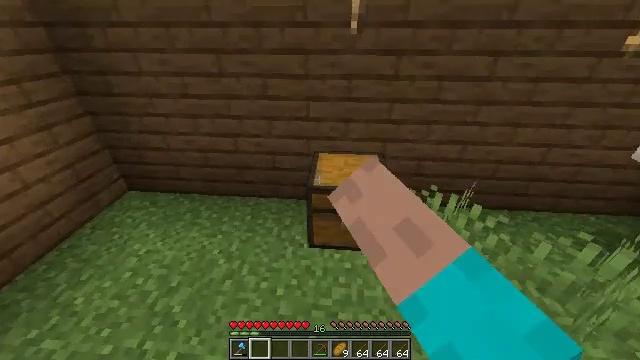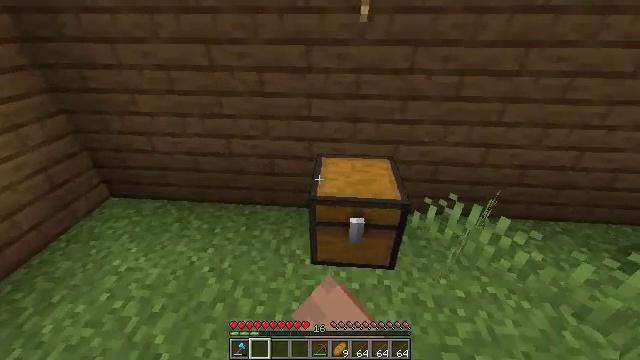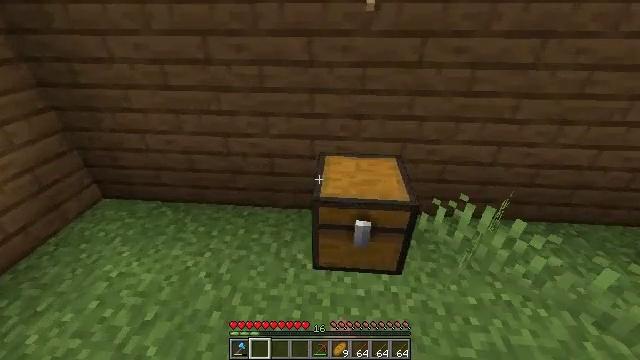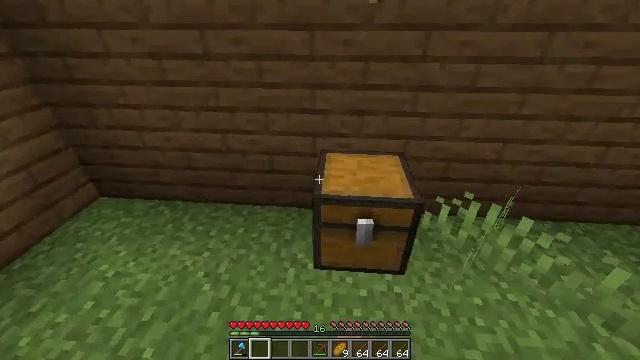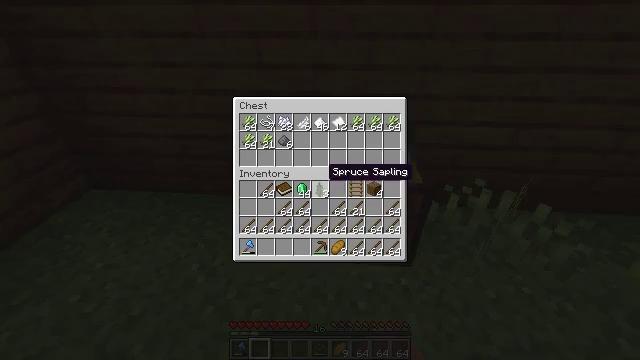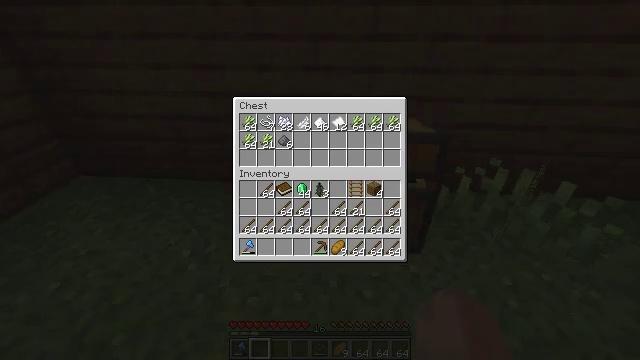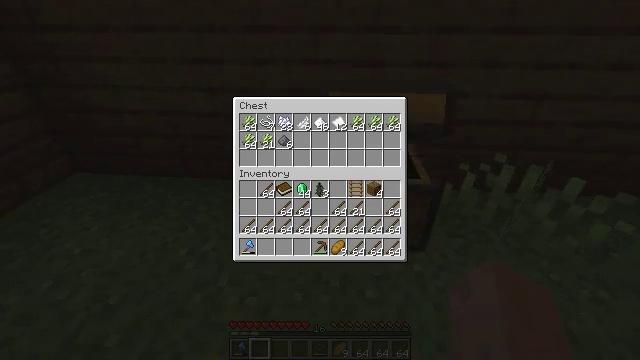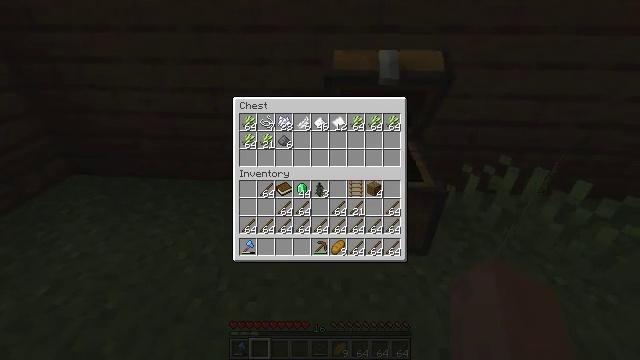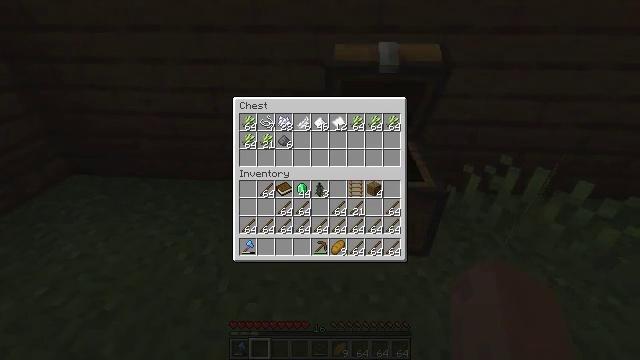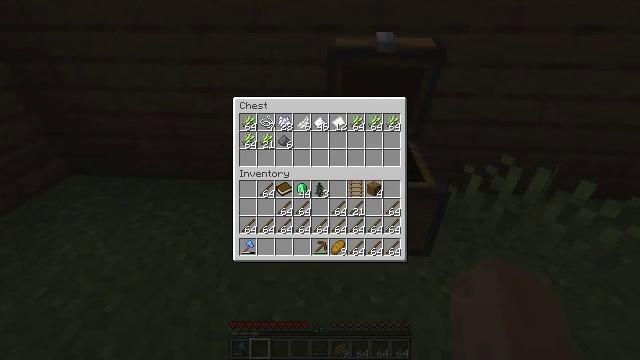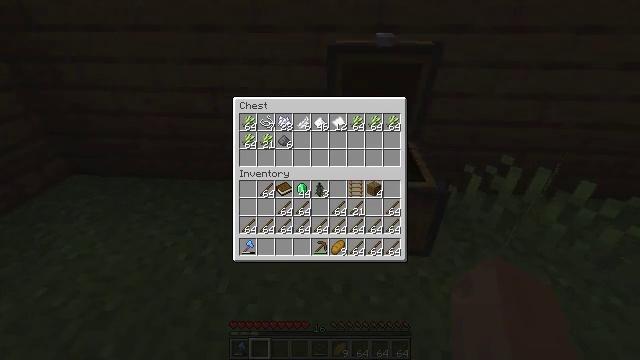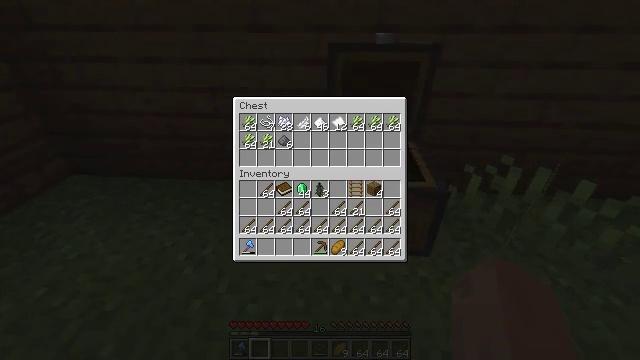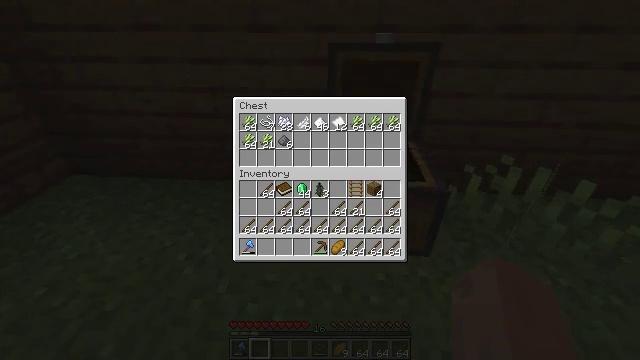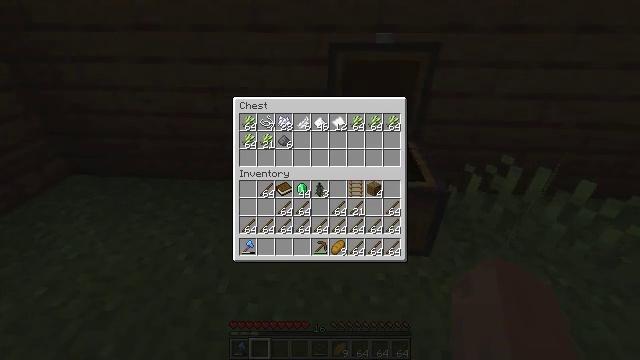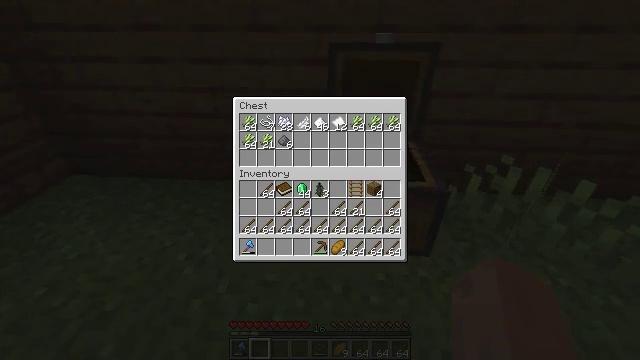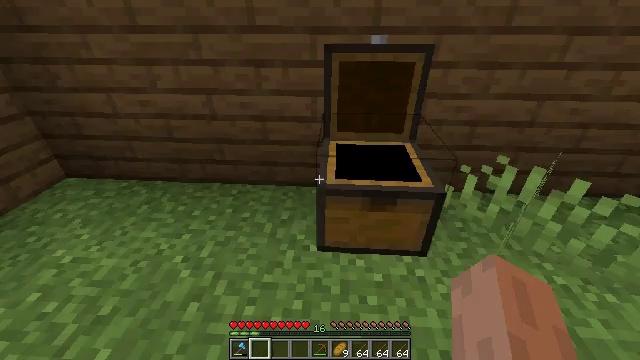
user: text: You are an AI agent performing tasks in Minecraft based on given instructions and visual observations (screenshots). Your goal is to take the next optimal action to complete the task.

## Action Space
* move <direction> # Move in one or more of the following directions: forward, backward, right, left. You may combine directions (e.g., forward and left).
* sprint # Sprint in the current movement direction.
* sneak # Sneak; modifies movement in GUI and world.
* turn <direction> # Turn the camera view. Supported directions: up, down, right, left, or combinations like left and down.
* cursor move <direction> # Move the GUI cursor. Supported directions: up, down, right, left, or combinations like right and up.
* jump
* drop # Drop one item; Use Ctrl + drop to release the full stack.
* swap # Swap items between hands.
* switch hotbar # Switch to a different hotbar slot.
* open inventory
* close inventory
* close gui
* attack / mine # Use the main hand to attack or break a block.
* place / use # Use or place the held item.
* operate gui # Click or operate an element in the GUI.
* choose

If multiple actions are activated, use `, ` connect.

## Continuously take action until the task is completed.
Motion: motion action
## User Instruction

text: Collect netherrack in the Nether.
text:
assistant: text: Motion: no_op
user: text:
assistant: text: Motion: no_op
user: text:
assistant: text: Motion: no_op
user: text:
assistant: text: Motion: open gui
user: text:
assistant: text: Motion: no_op
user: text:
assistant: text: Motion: no_op
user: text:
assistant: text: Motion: no_op
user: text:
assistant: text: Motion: no_op
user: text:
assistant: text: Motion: no_op
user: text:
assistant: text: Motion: no_op
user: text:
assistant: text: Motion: no_op
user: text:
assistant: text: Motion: no_op
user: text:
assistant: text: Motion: no_op
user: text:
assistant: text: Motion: no_op
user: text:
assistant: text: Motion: no_op
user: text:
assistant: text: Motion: turn right, close gui
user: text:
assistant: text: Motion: turn right, open inventory
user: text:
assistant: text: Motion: turn right and up
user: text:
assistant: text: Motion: move forward, turn right and up
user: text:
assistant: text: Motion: move forward, turn right and up
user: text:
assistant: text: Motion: move forward, turn right and up
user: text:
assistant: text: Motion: move forward, sprint, turn right and up
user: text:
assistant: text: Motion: move forward, sprint, turn up
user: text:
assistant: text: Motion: move forward, sprint
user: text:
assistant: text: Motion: move forward, sprint
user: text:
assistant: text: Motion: move forward, sprint
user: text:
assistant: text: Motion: move forward, sprint
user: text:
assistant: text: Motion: move forward, sprint, turn right and down, jump
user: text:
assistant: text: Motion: move forward, sprint, turn right, jump
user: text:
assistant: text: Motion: move forward, sprint, turn right, jump